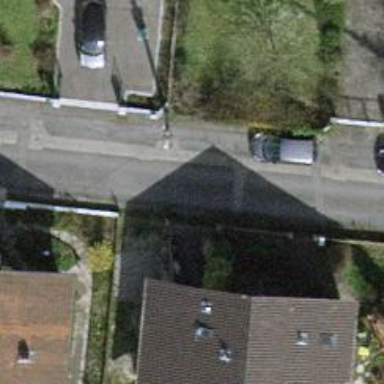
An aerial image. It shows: Residential road with asphalt surface.